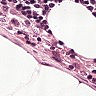
Metastatic tissue present: no